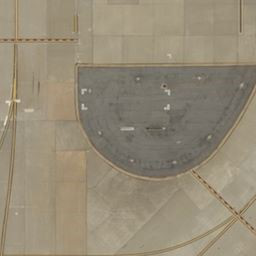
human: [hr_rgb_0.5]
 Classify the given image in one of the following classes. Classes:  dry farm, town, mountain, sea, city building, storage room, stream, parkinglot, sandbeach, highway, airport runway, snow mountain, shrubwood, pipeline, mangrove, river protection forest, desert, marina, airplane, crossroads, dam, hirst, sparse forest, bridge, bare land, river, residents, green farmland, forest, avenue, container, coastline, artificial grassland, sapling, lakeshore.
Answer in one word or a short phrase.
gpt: airport runway